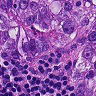
Metastatic tissue present: yes